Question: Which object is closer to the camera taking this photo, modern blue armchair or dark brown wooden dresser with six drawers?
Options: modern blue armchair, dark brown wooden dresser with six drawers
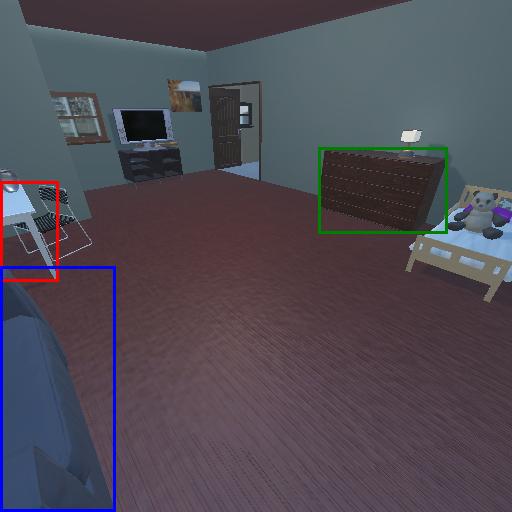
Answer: modern blue armchair